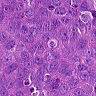
Metastatic tissue present: yes